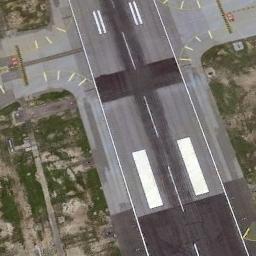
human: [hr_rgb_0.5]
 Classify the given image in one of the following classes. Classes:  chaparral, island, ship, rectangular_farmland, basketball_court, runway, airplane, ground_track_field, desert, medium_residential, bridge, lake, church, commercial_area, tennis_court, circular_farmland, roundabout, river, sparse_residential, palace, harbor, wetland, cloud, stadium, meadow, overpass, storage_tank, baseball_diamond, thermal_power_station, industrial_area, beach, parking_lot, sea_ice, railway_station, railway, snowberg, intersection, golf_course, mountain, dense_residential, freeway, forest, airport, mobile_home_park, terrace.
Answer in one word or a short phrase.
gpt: runway